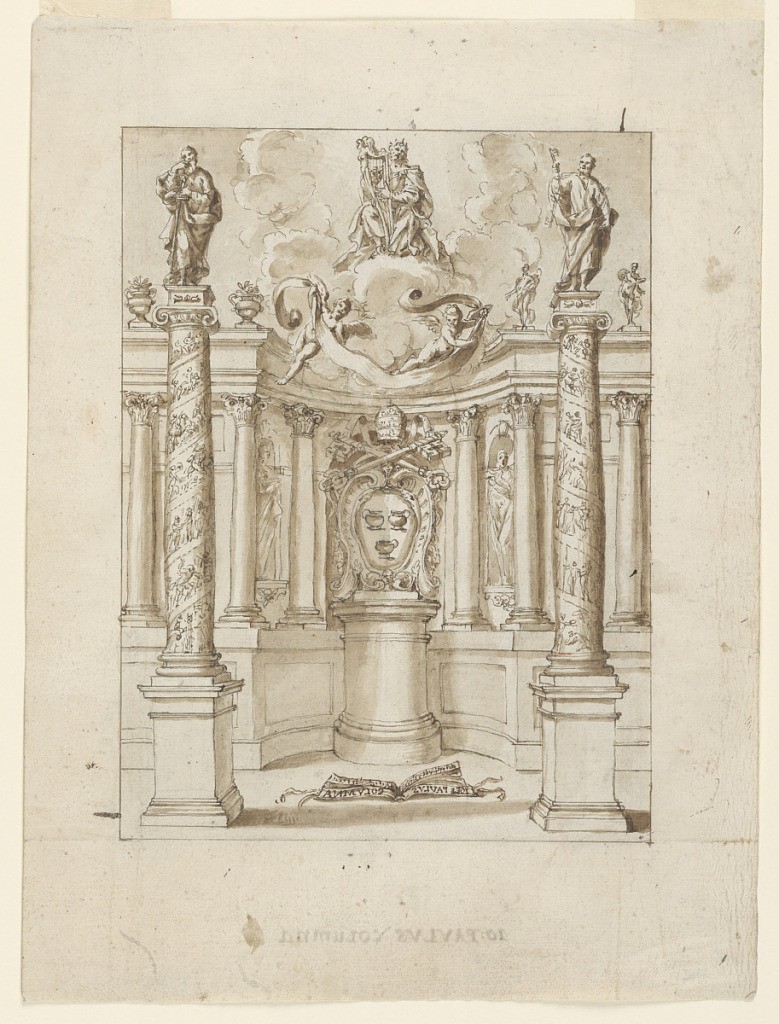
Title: Design for a Frontispiece or Title page
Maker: Giovanni Paolo Colonna, Italian, 1637 – 1695
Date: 1691–1700
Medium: Incised lines, pen, ink, sepia wash. Paper
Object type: Drawing
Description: Vertical rectangle. The coat of arms is shown supported by a column in front of a niche in the center of an exedra. Two flying angels carry a paper scroll over it. King David playing the harp appears upon clouds stand upon pictorial columns, in the foreground.